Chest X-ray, PA view. Patient: 47 years old, sex F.
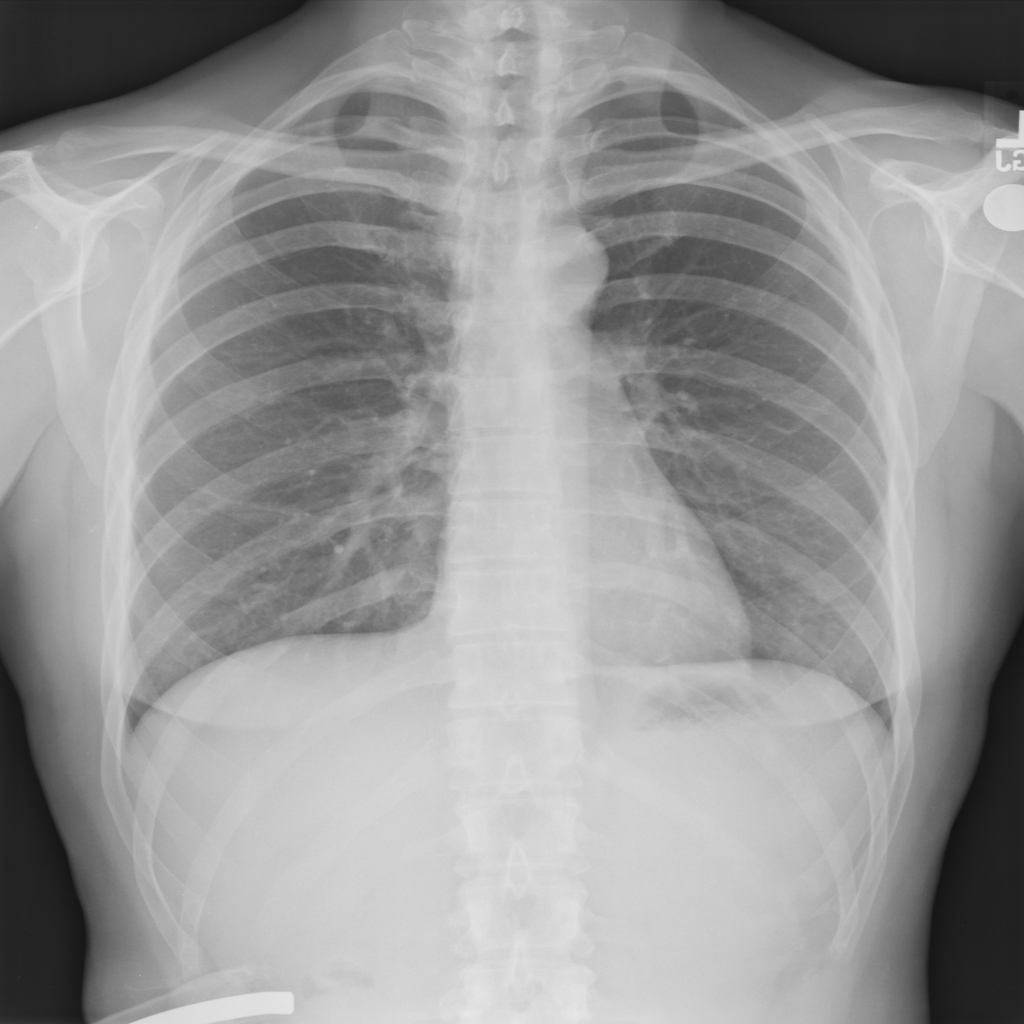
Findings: Atelectasis, Pneumonia